高一 · 解析几何
已知 $A(3,3), B(-4,2), C(0,-2)$.

(1)求直线 $A B$ 和 $A C$ 的斜率.

(2)若点 $D$ 在线段 $B C$ (包括端点)上移动时, 求直线 $A D$ 的斜率的变化范围.
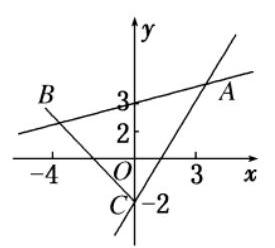
答案: ) 由斜率公式可得直线 $A B$ 的斜率 $k_{A B}=\frac{2-3}{-4-3}=\frac{1}{7}$. 直线 $A C$ 的斜率 $k_{A C}=\frac{-2-3}{0-3}=\frac{5}{3}$. 故直线 $A B$ 的斜率为 $\frac{1}{7}$, 直线 $A C$ 的斜率为 $\frac{5}{3}$.

(2)如图所示, 当 $D$ 由 $B$ 运动到 $C$ 时, 直线 $A D$ 的斜率由 $k_{A B}$ 增大到 $k_{A C}$, 所以直线 $A D$ 的斜率的变化范围是 $\left[\frac{1}{7}, \frac{5}{3}\right]$.